Question: I am doing an app that needs a fragment transaction, I made it, and it works, but the fragment doesn't stays inside the bounds of te frameLayout that is replacing, it fills all the activity.
Relevant code:
MainActivity.java
'''
public class MainActivity extends FragmentActivity
{
@Override
protected void onCreate(Bundle savedInstanceState)
{
super.onCreate(savedInstanceState);
setContentView(R.layout.activity_main);
CircleFragment myFragment = new CircleFragment();
FragmentManager fragmentManager = getSupportFragmentManager();
fragmentManager.beginTransaction().replace(R.id.frm_profile, myFragment).commit();
}
}
'''
activity_main.xml
'''
<FrameLayout
android:id="@+id/frm_profile"
android:layout_width="match_parent"
android:layout_height="wrap_content"
android:layout_alignParentTop="true"
android:padding="5dp"
android:background="@drawable/background_banner"
>
<RelativeLayout
android:id="@+id/rlt_profile"
android:layout_width="match_parent"
android:layout_marginTop="10dp"
android:layout_height="wrap_content">
<ImageView
android:id="@+id/img_profile"
android:layout_width="55dip"
android:layout_height="55dip"
android:contentDescription="@string/poi_poi_name"
android:src="@drawable/logo_app_lrg" />
<TextView
android:id="@+id/txt_name"
android:layout_width="wrap_content"
android:layout_height="wrap_content"
android:layout_alignTop="@+id/img_profile"
android:layout_toRightOf="@+id/img_profile"
android:textColor="#040404"
android:textSize="16sp"
android:layout_marginLeft="10dp"
android:text="Nombre"
android:textStyle="bold"/>
<TextView
android:id="@+id/txt_status"
android:layout_width="fill_parent"
android:layout_height="wrap_content"
android:text="Status"
android:layout_below="@+id/txt_name"
android:layout_toRightOf="@+id/img_profile"
android:textColor="#343434"
android:layout_marginLeft="10dp"
android:textSize="12sp" />
</RelativeLayout>
</FrameLayout>
<com.google.android.gms.maps.MapView
android:layout_width="match_parent"
android:layout_height="match_parent"
android:layout_alignParentBottom="true"
android:layout_below="@+id/Rlt_address"
android:id="@+id/map_locations" />
<LinearLayout
android:id="@+id/lnr_buttons"
android:layout_width="match_parent"
android:layout_height="wrap_content"
android:layout_alignParentBottom="true"
android:padding="10dp"
android:background="@drawable/background_banner"
android:weightSum="3"
android:orientation="horizontal">
<ImageButton
android:id="@+id/btn_call"
android:src="@android:drawable/ic_menu_call"
android:background="#<PHONE>"
android:layout_width="wrap_content"
android:layout_height="wrap_content"
android:layout_weight="1"/>
<ImageButton
android:id="@+id/btn_sms"
android:src="@android:drawable/ic_menu_manage"
android:background="#<PHONE>"
android:layout_width="wrap_content"
android:layout_height="wrap_content"
android:layout_weight="1"/>
<ImageButton
android:id="@+id/btn_refresh"
android:background="#<PHONE>"
android:src="@android:drawable/ic_menu_compass"
android:layout_width="wrap_content"
android:layout_height="wrap_content"
android:layout_weight="1"/>
</LinearLayout>
'''
android:choiceMode="singleChoice"
android:divider="@android:color/transparent"
android:dividerHeight="0dp"
android:background="#0b4d69"/>
CircleFragment.java
'''
public class CircleFragment extends Fragment{
@Override
public View onCreateView(LayoutInflater inflater, ViewGroup container, Bundle savedInstanceState)
{
return inflater.inflate(R.layout.list_element_circle, container,false);
}
@Override
public void onActivityCreated(Bundle savedInstanceState)
{
}
}
'''
list_element_circle.xml
android:orientation="horizontal"
android:background="#0b4d69"
android:paddingTop="2dp">
'''
<View
android:background="#FFFFFF"
android:layout_height="2dp"
android:layout_width="fill_parent"/>
<TextView
android:id="@+id/list_element_circle_name"
android:layout_width="wrap_content"
android:layout_height="wrap_content"
android:gravity="center_vertical"
android:padding="5dp"
android:text="Nombre"
android:textColor="#FFFFFF"
android:textSize="24sp"
android:textStyle="bold"
android:typeface="sans" />
<TextView
android:id="@+id/list_element_circle_id"
android:layout_width="wrap_content"
android:layout_height="wrap_content"
android:padding="5dp"
android:text=""
android:textColor="#<PHONE>"
android:textSize="2sp"/>
<HorizontalScrollView
android:id="@+id/scrl_members"
android:layout_height="match_parent"
android:scrollbars="none"
android:paddingTop="40dp"
android:paddingRight="5dp"
android:paddingLeft="5dp"
android:paddingBottom="10dp"
android:layout_width="wrap_content">
<LinearLayout
android:orientation="horizontal"
android:layout_height="match_parent"
android:layout_width="wrap_content">
<TextView
android:id="@+id/list_element_circle_member1"
android:drawableTop="@drawable/ic_action_person"
android:drawablePadding="5dp"
android:tag="list_element_circle_member1"
android:textColor="#FFFFFF"
android:layout_width="wrap_content"
android:layout_height="match_parent"
android:layout_marginLeft="10dp"
android:layout_marginRight="5dp"
android:layout_gravity="center"
android:text="Miembro"
android:textSize="18sp" />
<TextView
android:id="@+id/list_element_circle_member2"
android:drawableTop="@drawable/ic_action_person"
android:tag="list_element_circle_member2"
android:drawablePadding="5dp"
android:textColor="#FFFFFF"
android:layout_width="wrap_content"
android:layout_height="match_parent"
android:layout_marginLeft="5dp"
android:layout_marginRight="5dp"
android:layout_gravity="center"
android:text="Miembro"
android:textSize="18sp"/>
<TextView
android:id="@+id/list_element_circle_member3"
android:drawableTop="@drawable/ic_action_person"
android:tag="list_element_circle_member3"
android:drawablePadding="5dp"
android:textColor="#FFFFFF"
android:layout_width="wrap_content"
android:layout_height="match_parent"
android:layout_marginLeft="5dp"
android:layout_marginRight="5dp"
android:layout_gravity="center"
android:text="Miembro"
android:textSize="18sp"/>
<TextView
android:id="@+id/list_element_circle_member4"
android:drawableTop="@drawable/ic_action_person"
android:tag="list_element_circle_member4"
android:drawablePadding="5dp"
android:textColor="#FFFFFF"
android:layout_width="wrap_content"
android:layout_height="match_parent"
android:layout_gravity="center"
android:layout_marginLeft="5dp"
android:layout_marginRight="5dp"
android:text="Miembro"
android:textSize="18sp" />
<TextView
android:id="@+id/list_element_circle_member5"
android:drawableTop="@drawable/ic_action_person"
android:tag="list_element_circle_member5"
android:drawablePadding="5dp"
android:textColor="#FFFFFF"
android:layout_width="wrap_content"
android:layout_height="match_parent"
android:layout_gravity="center"
android:layout_marginLeft="5dp"
android:layout_marginRight="5dp"
android:text="Miembro"
android:textSize="18sp" />
</LinearLayout>
</HorizontalScrollView>
'''
What should I do, to make it stays in the frameLayout bounds?

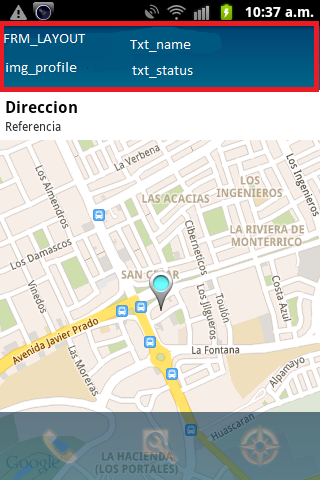
Answer: I just re design the app, because I was trying for about 3 days and nothing seems to work. What I do is taking out the HorizontalScrollView. Keep the linearlayout horizontal and make the items inside the layout tinier so they fit.
This is definitely not a good answer, neither the one that I was looking for, but It's how I solved that problem.